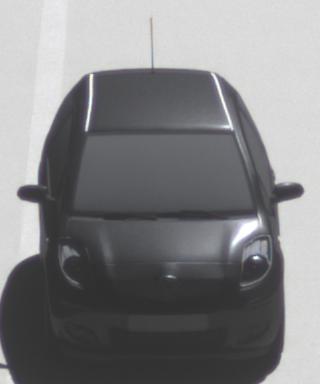
Make: Toyota
Model: Yaris 1.0
Detailed model: Yaris (XP13)
Model produced from: 2011/10
Model produced until: 2014/08
Doors: 3
Color: black
Road condition: dry road
Daytime: morning or afternoon
Contrast: high contrast